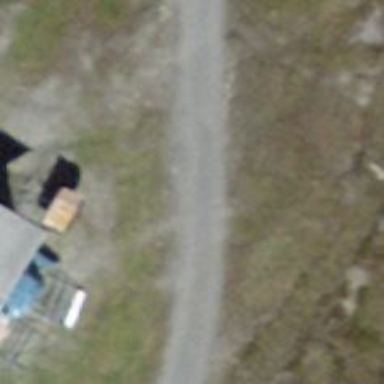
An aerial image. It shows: Track with grade3 tracktype.